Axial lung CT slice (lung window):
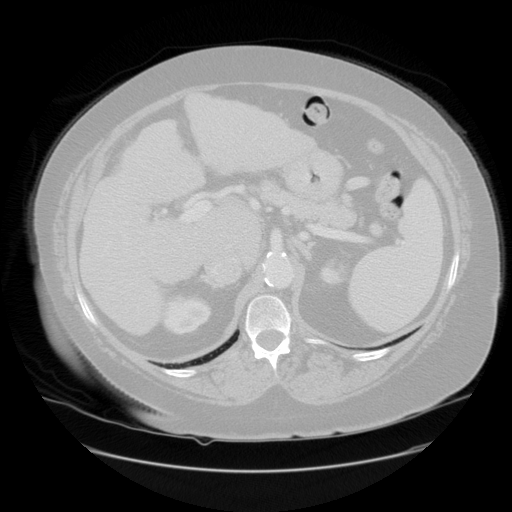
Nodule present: no